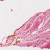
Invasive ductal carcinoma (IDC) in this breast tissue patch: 0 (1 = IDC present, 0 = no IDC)